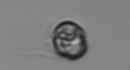
Label: Dinophyceae